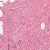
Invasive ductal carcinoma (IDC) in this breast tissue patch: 0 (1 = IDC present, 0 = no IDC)